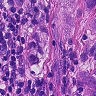
Metastatic tissue present: yes